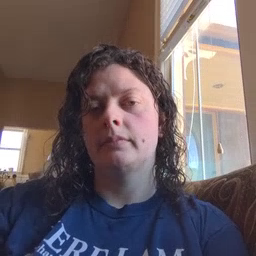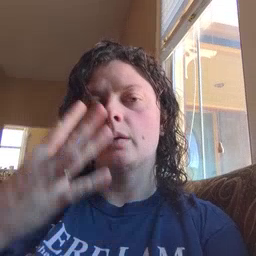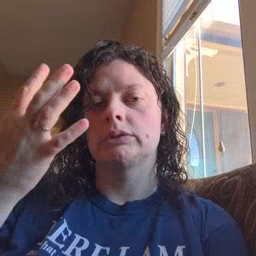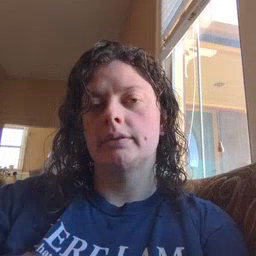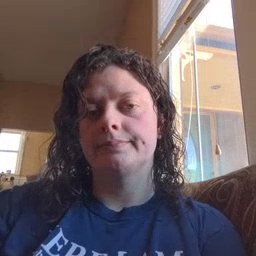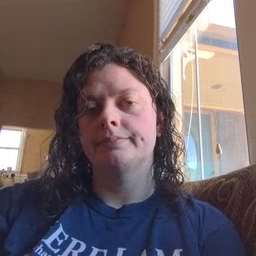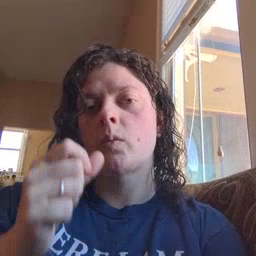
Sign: outside